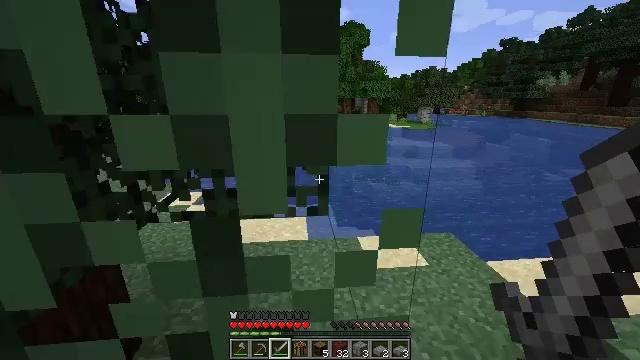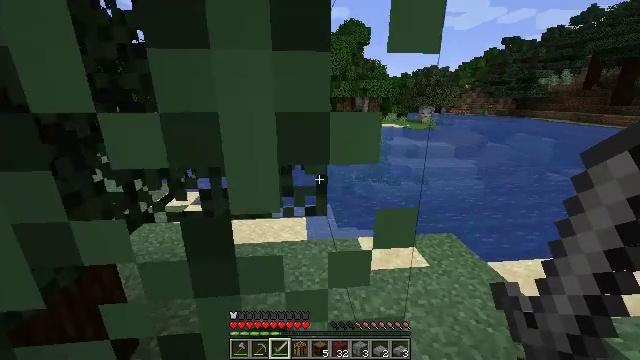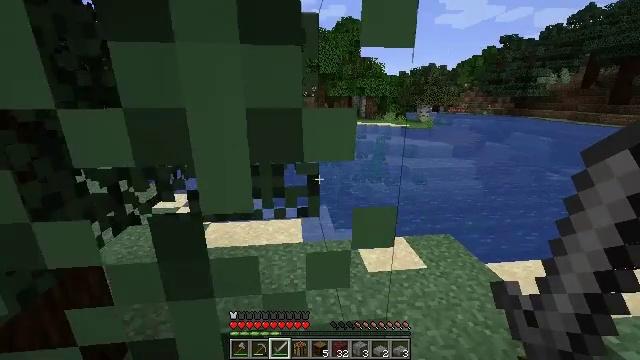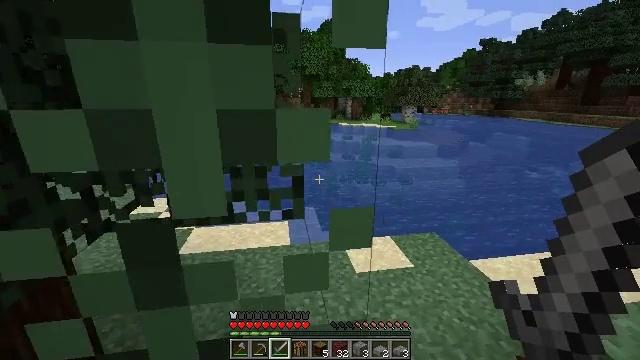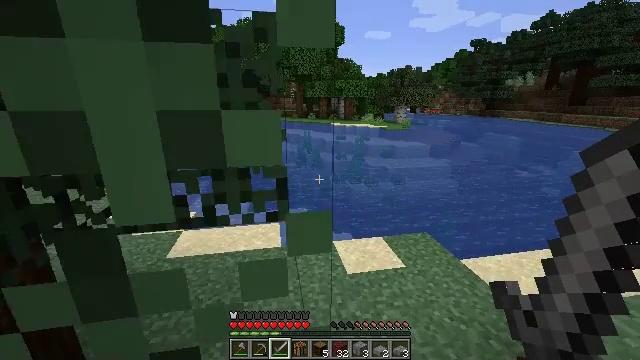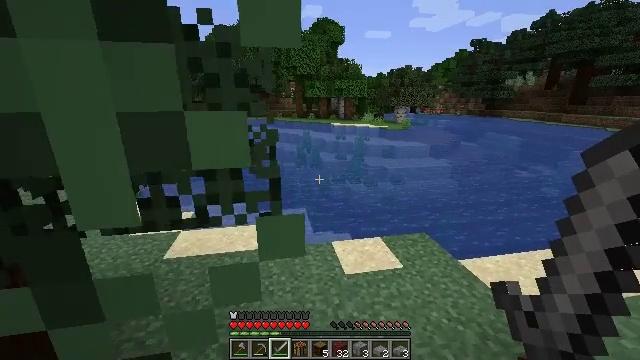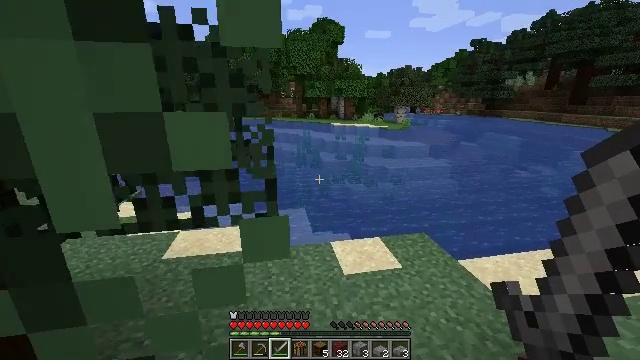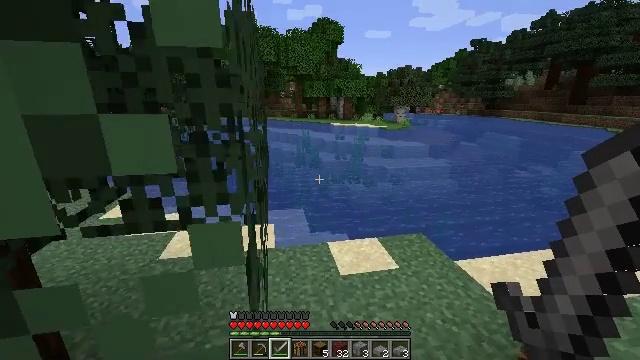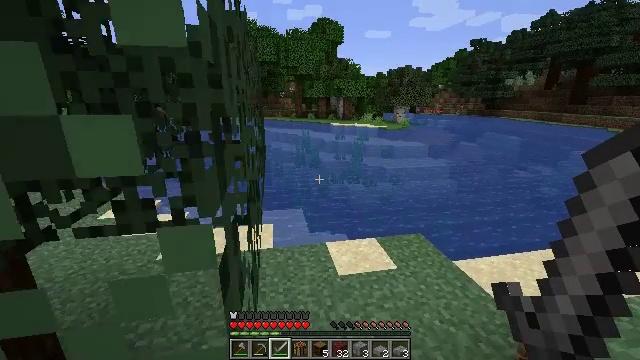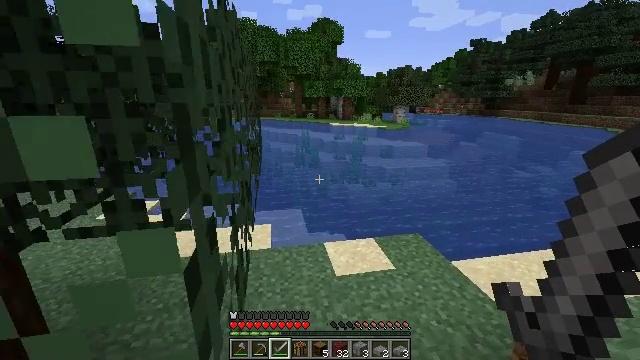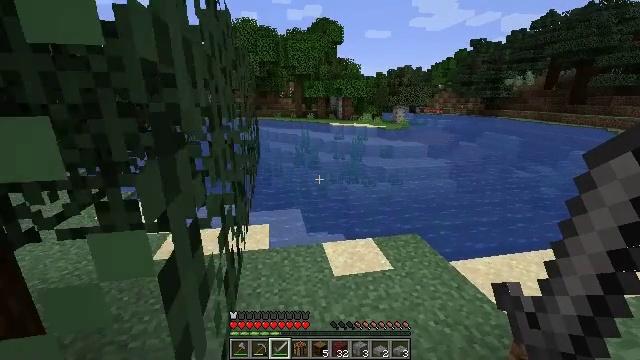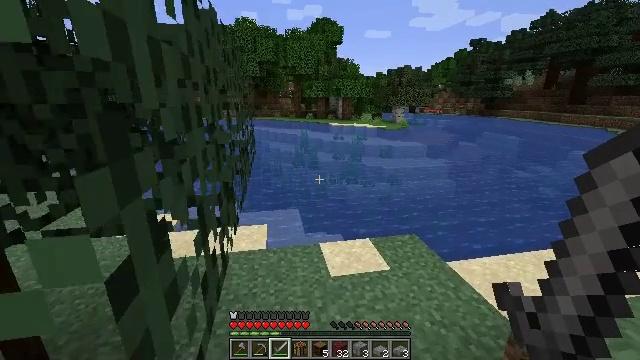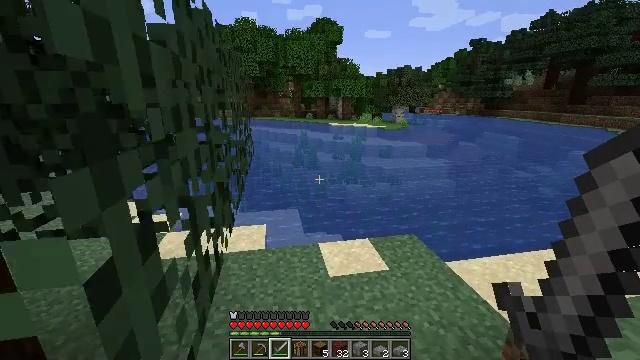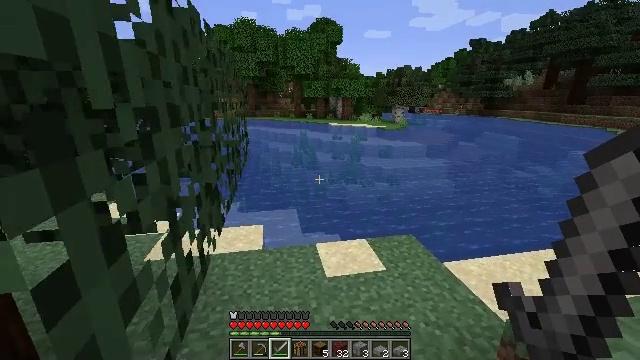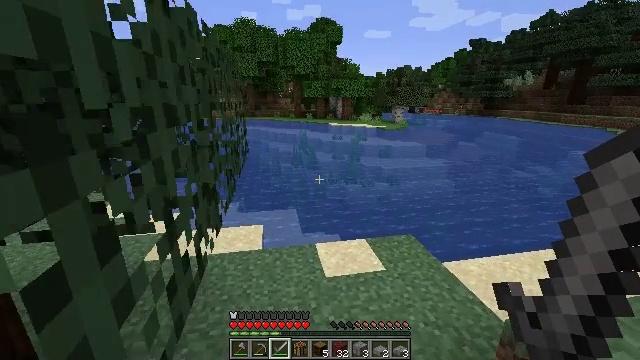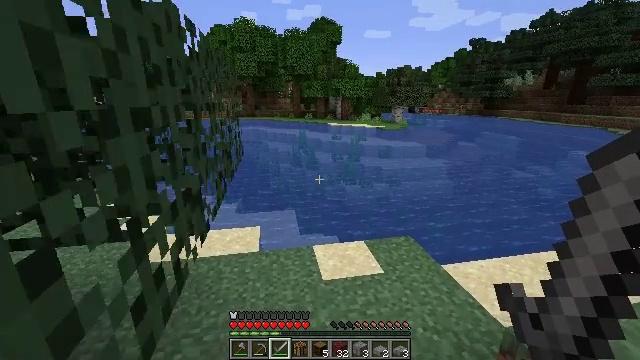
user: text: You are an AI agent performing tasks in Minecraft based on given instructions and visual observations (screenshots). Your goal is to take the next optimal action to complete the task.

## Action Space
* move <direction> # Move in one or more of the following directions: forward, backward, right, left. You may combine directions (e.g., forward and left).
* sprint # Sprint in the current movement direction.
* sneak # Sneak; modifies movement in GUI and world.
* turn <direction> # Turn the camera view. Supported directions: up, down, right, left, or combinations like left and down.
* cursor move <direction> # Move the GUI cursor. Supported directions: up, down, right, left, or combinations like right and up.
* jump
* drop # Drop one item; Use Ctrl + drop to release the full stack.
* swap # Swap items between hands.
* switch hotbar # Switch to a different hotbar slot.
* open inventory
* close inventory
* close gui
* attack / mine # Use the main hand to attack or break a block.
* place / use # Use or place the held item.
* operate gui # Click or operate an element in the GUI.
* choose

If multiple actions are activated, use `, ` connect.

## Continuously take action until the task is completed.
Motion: motion action
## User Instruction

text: Trim the tree by mining oak leaves.
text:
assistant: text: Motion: move forward, sprint
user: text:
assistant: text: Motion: move forward, sprint
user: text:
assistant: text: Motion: move forward, sprint, turn right
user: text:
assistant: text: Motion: move forward, sprint, turn right
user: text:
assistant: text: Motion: move forward, sprint
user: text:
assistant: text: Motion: move forward, sprint
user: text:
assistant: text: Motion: move forward, sprint
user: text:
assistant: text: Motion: move forward, sprint
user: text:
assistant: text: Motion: move forward, sprint
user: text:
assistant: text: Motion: move forward, sprint
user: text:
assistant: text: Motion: move forward, sprint
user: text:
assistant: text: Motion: move forward, sprint
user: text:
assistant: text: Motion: move forward, sprint
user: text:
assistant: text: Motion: move forward, sprint
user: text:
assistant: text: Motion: move forward, sprint
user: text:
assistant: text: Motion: move forward, sprint
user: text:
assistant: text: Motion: move forward, sprint
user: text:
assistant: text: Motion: move forward, sprint
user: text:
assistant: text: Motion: move forward, sprint
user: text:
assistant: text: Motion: move forward, sprint
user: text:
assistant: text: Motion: move forward, sprint
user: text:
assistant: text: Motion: move forward, sprint
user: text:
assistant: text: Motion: move forward, sprint
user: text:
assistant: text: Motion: move forward, sprint
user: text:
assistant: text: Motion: move forward and move left, sprint, turn right
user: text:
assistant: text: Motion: move forward and move left, sprint, turn right
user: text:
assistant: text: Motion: move forward and move left, sprint, turn right
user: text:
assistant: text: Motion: move forward and move left, sprint, turn right
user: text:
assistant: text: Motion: move forward and move left, sprint, turn right
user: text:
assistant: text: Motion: move forward and move left, sprint, turn right